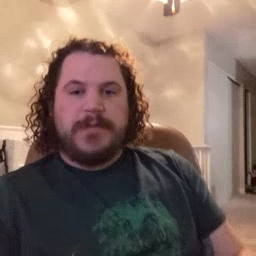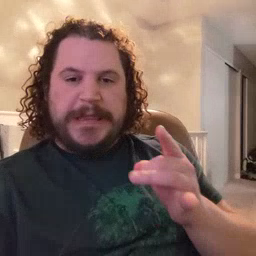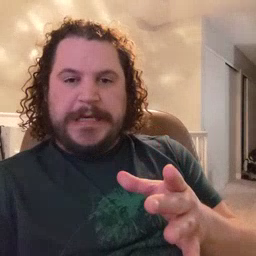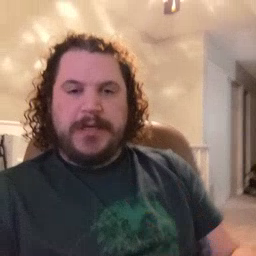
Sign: hate